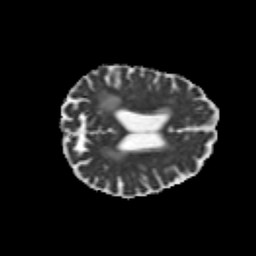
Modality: MD
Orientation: axial
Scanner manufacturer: siemens
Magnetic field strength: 3 T
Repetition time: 6.8 s
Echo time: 0.093 s